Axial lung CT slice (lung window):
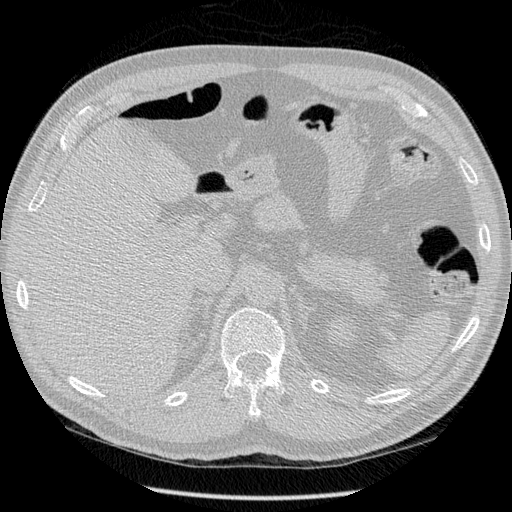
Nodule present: no